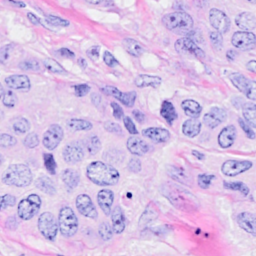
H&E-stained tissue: Breast